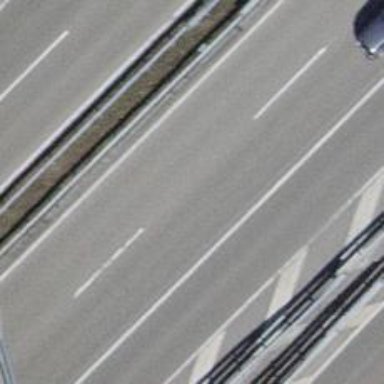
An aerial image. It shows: Asphalt motorway.